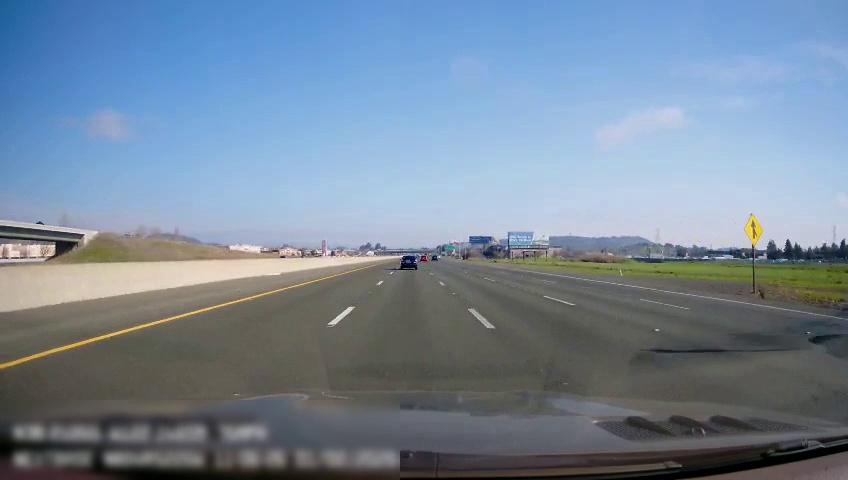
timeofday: Day
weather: Sunny
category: Drivable Space
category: Vehicles | Car
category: Lanes | Current Lane
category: Lanes | Alternate Lane
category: Lanes | Current Lane
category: Lanes | Alternate Lane
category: Lanes | Alternate Lane
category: Lanes | Alternate Lane
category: Traffic | Signs